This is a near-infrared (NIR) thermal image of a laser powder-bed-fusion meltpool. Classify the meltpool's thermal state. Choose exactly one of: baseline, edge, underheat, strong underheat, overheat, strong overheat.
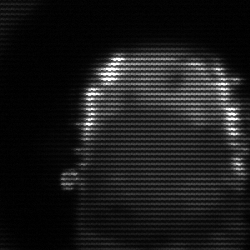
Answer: baseline